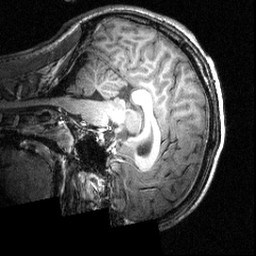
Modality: T1w
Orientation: sagittal
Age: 16
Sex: male
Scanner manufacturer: siemens
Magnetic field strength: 3.951 T
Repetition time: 1.5 s
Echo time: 0.00335 s